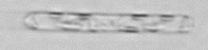
Label: Cerataulina_pelagica